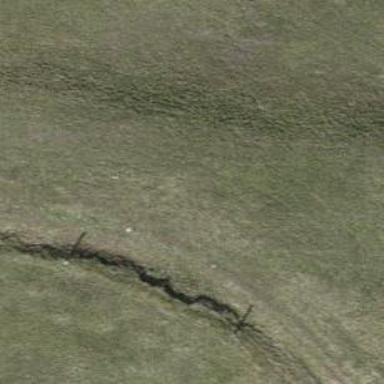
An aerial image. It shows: Grass track with grade3 surface.